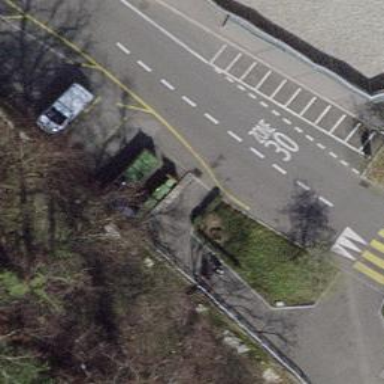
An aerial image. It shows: Recycling container for green waste found in recycling facility.